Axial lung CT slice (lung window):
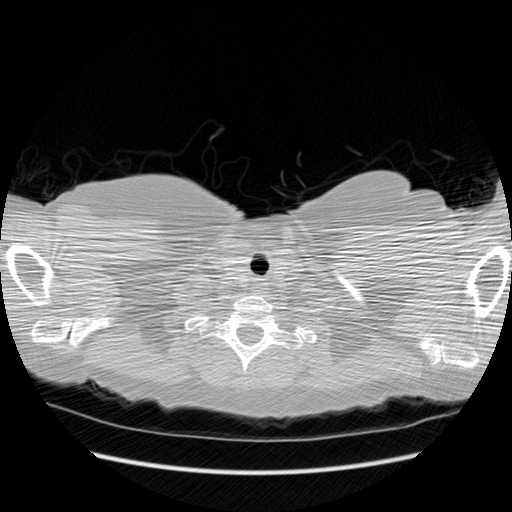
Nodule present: no